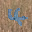
Label: 4